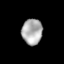
Tissue: lung
Cell type: Epithelial cells
Senescence score: 0.2425
Nuclear area (px): 516
Mean DAPI intensity: 172.924